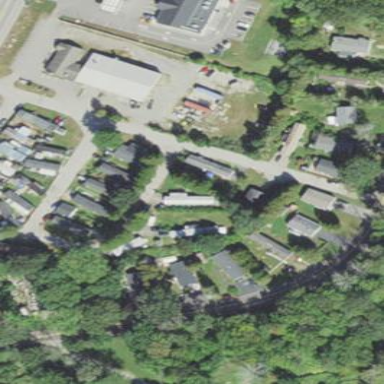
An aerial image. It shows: Residential area designated as trailer park.